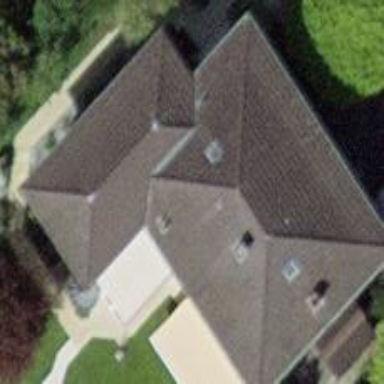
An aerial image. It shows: Simple and straightforward house.